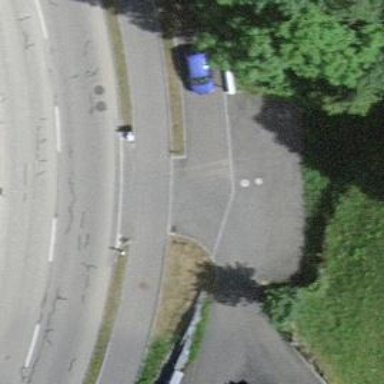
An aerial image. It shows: Paved footway.